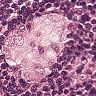
Metastatic tissue present: yes